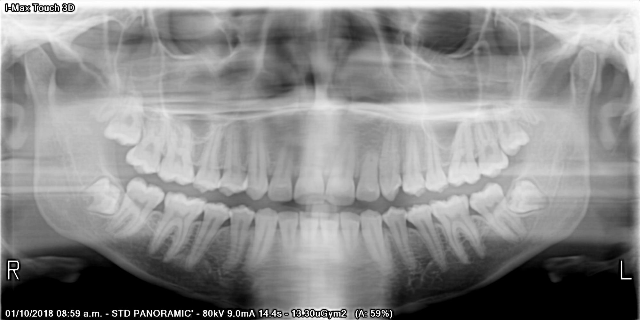
adult